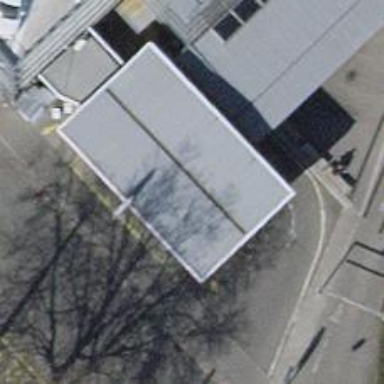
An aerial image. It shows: Kiosk next to fuel station.